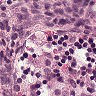
Metastatic tissue present: no